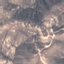
Land use / land cover class: HerbaceousVegetation